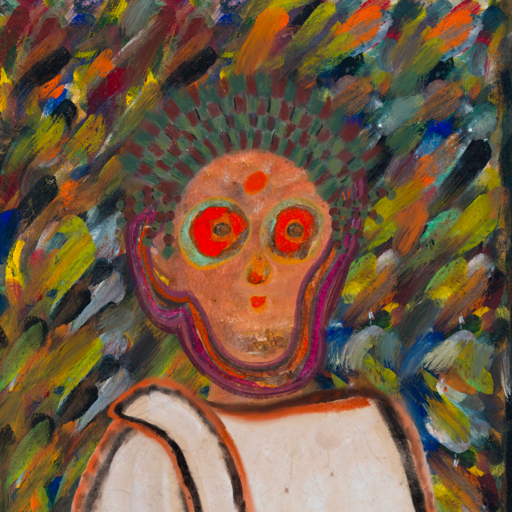
Background: An_Impression, Head And Neck Front: Boggyland, Face Front: Sisters, Bust: Roy_Bahadur, Hair Front: Hypocrite, Head Accessory: After_Raid_Crown, Second Necklace: Blank, Necklace: Blank, Baby: Blank